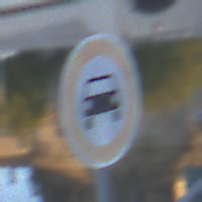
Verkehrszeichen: VerbotKraftwagen
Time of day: SunriseSunset
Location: Outdoor (Urban)
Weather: Clear
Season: NotSpecified
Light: Natural